Interaction volume radius: 5 \u00c5
Interaction volume height: 30 \u00c5
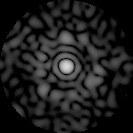
Disorder parameter: 0.8132